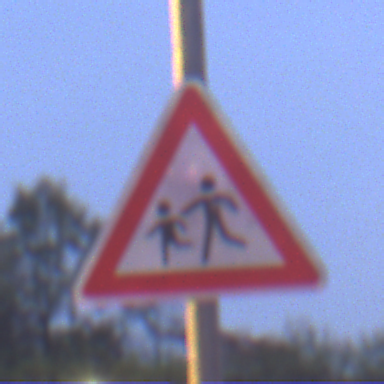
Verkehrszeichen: KinderRechts
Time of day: Night
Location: Outdoor (Urban)
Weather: PartlyCloudy
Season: NotSpecified
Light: Artificial